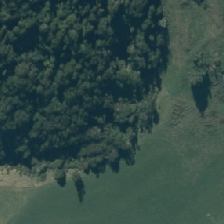
Land cover: indigenous_forest